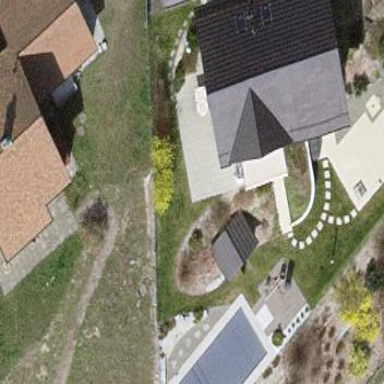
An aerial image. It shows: Simple and straightforward house.